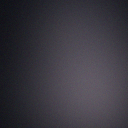
Screen state: off